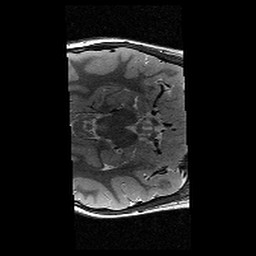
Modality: T2w
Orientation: axial
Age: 11
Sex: female
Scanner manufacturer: siemens
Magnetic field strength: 3 T
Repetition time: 9.23 s
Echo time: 0.067 s